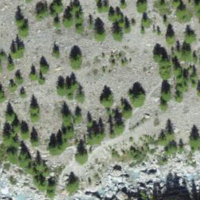
EUNIS habitat code: 31
Species observed at this site:
Anthyllis vulneraria